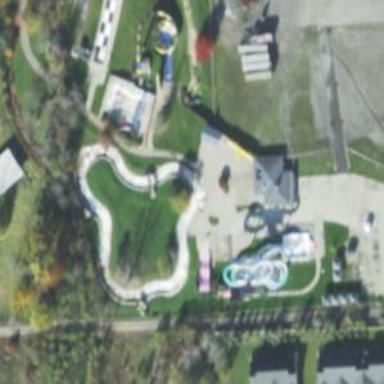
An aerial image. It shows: Water slide attraction.